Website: apple
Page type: billing-address
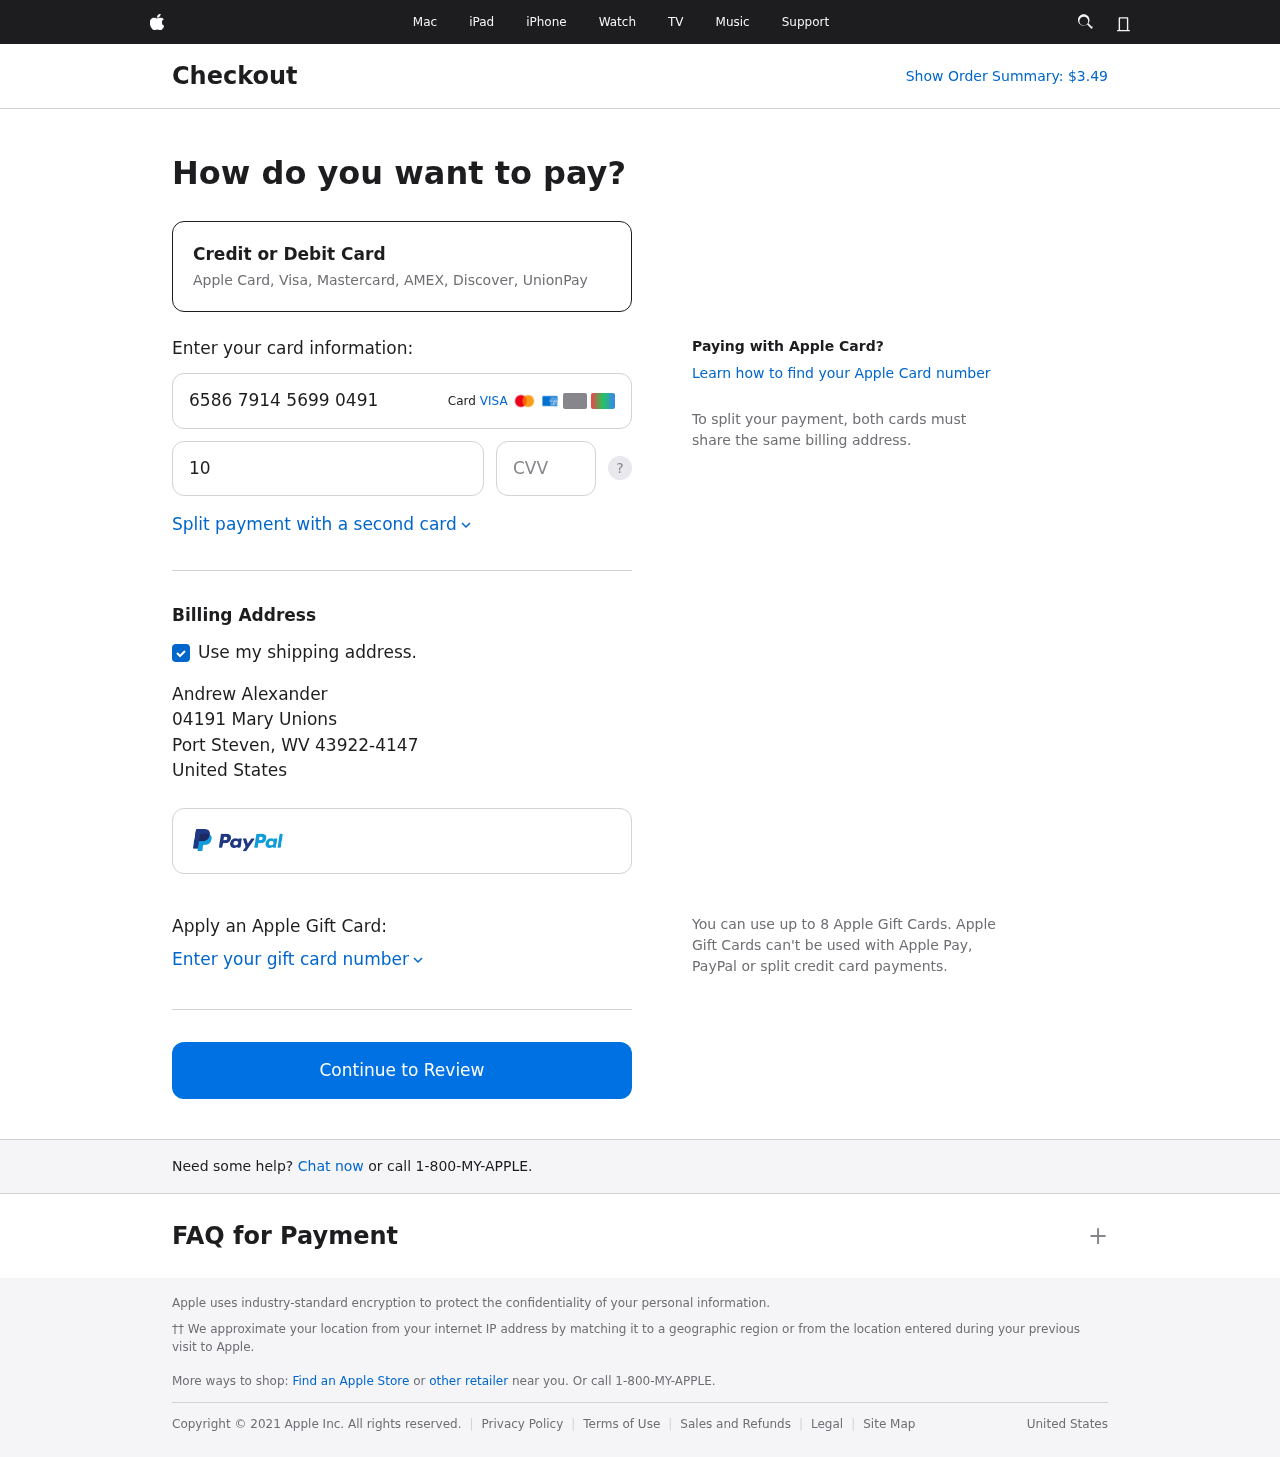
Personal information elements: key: PII_CARD_CVV
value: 440
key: PII_CARD_EXPIRY
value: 10/26
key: PII_CARD_NUMBER
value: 6586 7914 5699 0491
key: PII_CITY
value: Port Steven
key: PII_COUNTRY
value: United States
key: PII_FULLNAME
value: Andrew Alexander
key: PII_POSTCODE_FULL
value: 43922-4147
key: PII_STATE_ABBR
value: WV
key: PII_STREET
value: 04191 Mary Unions
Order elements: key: ORDER_TOTAL
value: Show Order Summary: $3.49